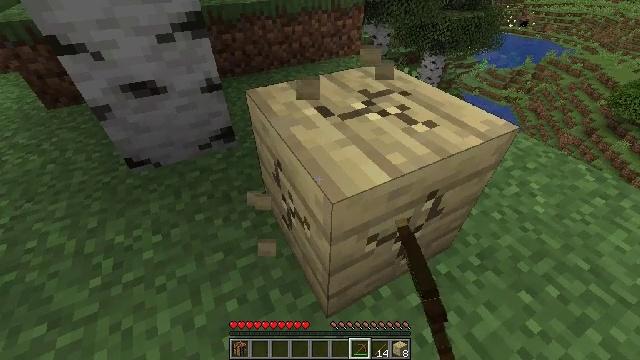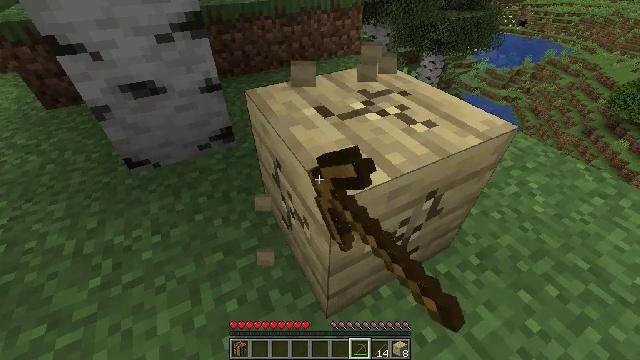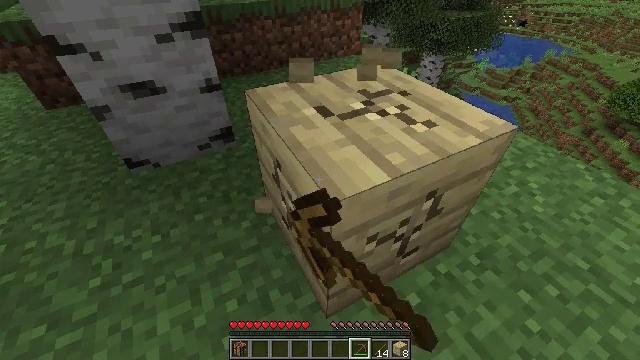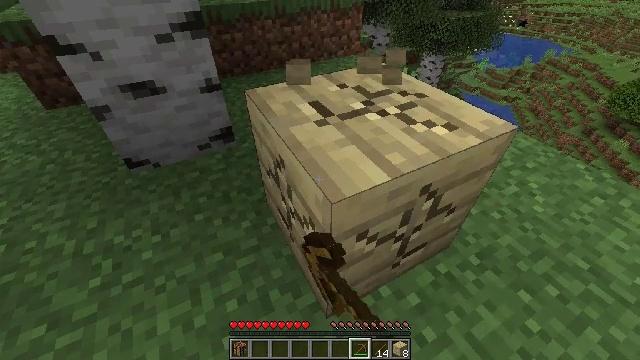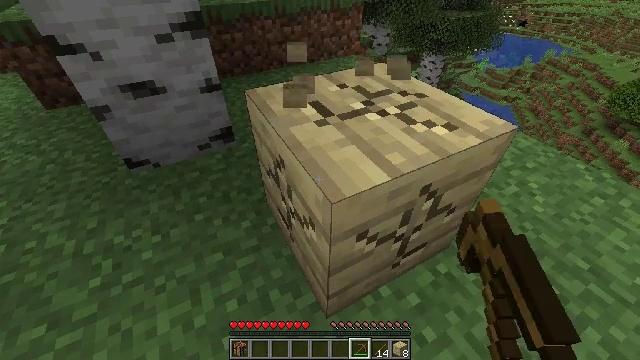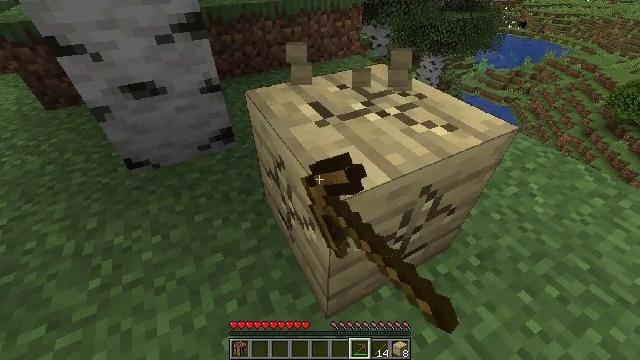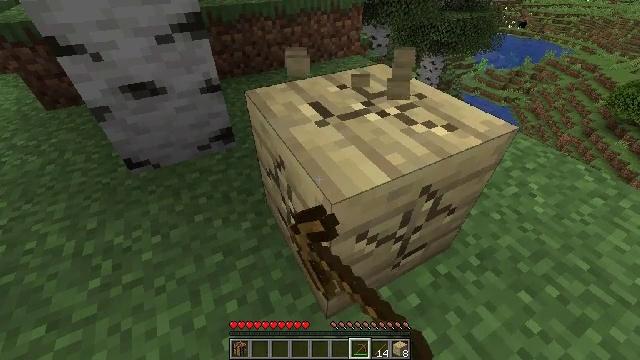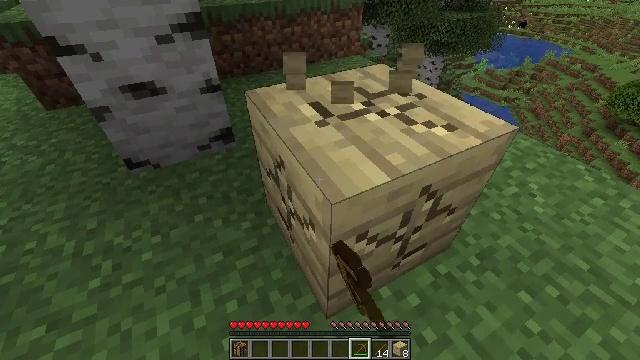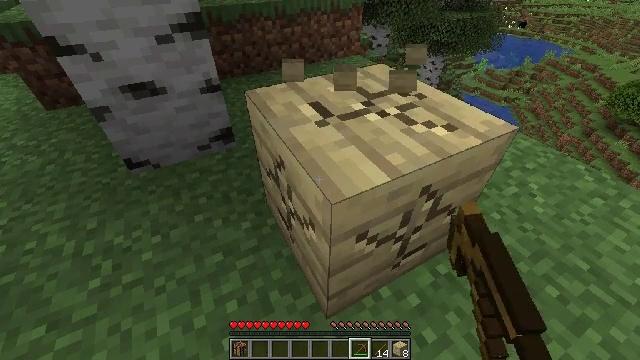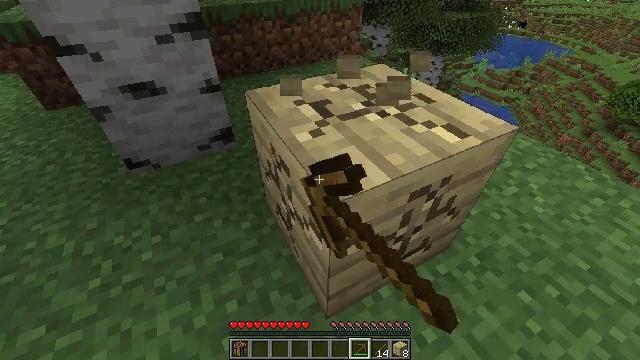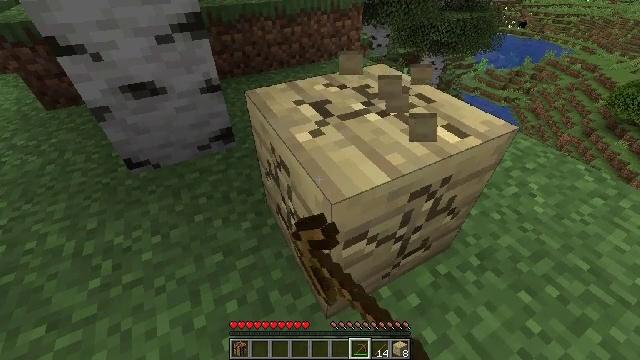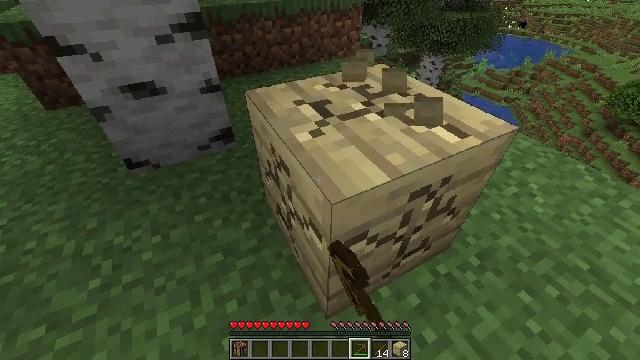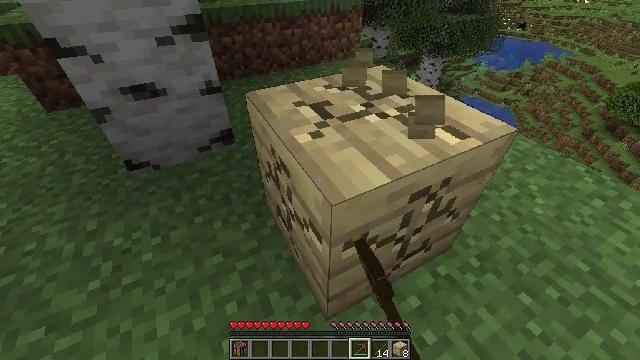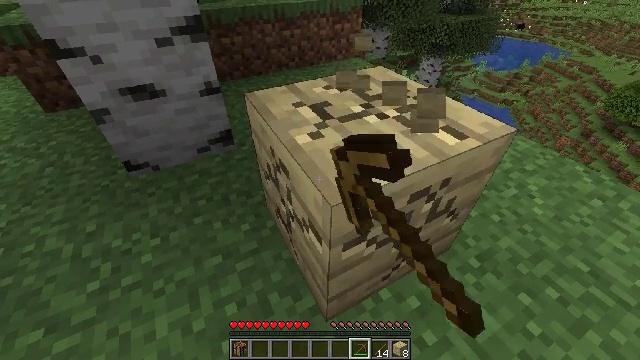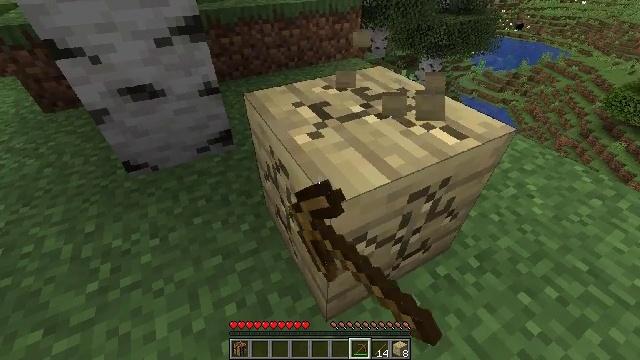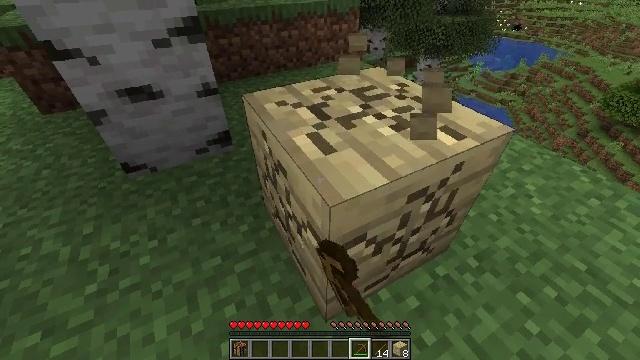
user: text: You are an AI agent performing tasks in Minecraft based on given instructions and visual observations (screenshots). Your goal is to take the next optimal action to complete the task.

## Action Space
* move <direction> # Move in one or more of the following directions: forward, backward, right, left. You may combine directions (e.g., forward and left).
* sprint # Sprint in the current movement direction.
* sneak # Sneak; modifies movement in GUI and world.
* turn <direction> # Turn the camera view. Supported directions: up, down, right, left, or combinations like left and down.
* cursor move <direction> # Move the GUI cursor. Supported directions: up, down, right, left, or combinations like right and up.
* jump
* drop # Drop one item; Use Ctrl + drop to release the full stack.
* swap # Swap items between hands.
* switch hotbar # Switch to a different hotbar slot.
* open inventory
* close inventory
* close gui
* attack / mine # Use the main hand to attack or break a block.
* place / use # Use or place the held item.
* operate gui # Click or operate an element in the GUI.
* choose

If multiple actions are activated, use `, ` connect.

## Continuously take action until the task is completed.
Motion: motion action
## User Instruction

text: Attack the birch planks to recycle them.
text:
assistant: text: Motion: attack / mine
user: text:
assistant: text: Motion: attack / mine
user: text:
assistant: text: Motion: attack / mine
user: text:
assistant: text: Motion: attack / mine
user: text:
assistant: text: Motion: attack / mine
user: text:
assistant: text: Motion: attack / mine
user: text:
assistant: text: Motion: attack / mine
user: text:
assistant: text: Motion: attack / mine
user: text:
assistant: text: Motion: attack / mine
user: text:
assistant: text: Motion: attack / mine
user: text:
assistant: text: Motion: attack / mine
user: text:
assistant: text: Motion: attack / mine
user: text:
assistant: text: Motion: attack / mine
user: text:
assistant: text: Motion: attack / mine
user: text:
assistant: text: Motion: attack / mine
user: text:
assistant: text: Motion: attack / mine
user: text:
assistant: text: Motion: attack / mine
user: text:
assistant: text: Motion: attack / mine
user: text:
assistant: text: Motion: attack / mine
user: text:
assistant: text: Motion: attack / mine
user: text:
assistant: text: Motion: attack / mine
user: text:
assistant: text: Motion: attack / mine
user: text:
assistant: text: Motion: attack / mine
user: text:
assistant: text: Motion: attack / mine
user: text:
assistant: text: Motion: attack / mine
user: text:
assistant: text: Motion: attack / mine
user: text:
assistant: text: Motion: attack / mine
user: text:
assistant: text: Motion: attack / mine
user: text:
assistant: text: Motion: attack / mine
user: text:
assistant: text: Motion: attack / mine